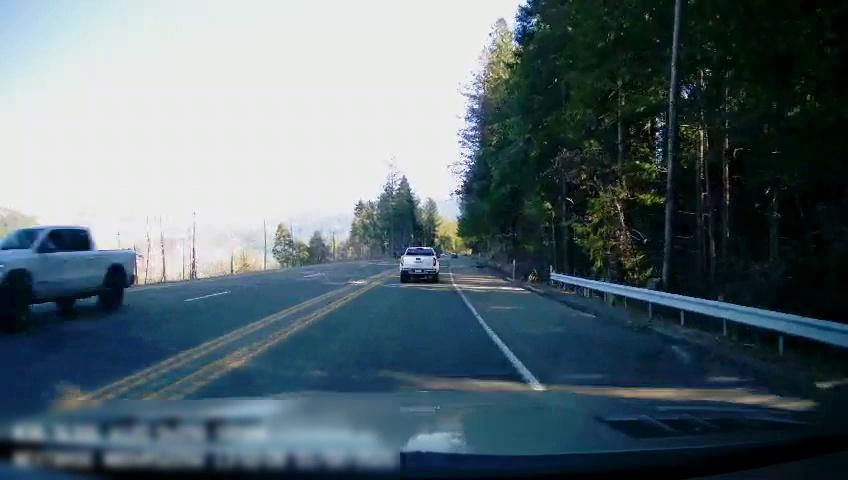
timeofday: Day
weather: Sunny
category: Drivable Space
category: Vehicles | Truck
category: Vehicles | Truck
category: Lanes | Alternate Lane
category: Lanes | Current Lane
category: Lanes | Current Lane
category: Lanes | Opposite Lane
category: Lanes | Opposite Lane
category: Lanes | Opposite Lane